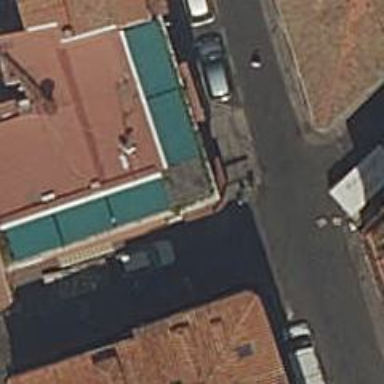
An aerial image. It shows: Bar.